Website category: book
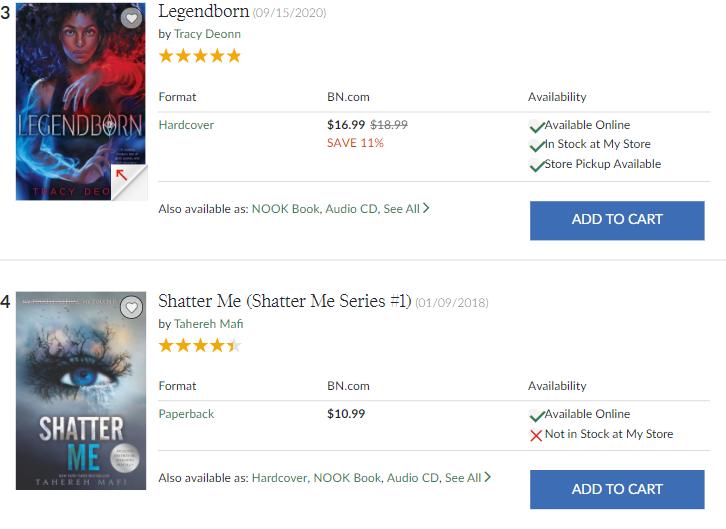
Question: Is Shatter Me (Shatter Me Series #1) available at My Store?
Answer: no

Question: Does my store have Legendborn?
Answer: yes

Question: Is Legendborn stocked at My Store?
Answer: yes

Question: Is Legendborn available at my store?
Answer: yes

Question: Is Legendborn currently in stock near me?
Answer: yes

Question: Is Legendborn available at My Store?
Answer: yes

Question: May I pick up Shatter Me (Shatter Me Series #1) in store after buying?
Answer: no

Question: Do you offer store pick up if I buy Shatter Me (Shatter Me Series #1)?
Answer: no

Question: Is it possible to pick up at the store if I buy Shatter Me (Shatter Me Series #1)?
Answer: no

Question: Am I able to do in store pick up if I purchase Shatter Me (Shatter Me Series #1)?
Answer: no

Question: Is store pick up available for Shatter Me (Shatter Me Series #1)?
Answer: no

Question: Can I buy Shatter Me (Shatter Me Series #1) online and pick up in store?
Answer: no

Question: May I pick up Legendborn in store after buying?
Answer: yes

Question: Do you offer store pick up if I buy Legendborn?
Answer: yes

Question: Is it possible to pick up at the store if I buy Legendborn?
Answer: yes

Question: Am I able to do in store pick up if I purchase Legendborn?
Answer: yes

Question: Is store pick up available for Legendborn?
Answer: yes

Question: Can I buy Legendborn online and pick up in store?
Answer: yes